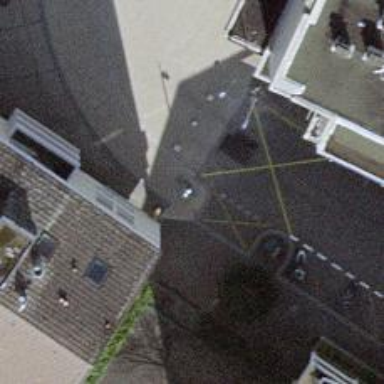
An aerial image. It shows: Public surveillance system is in place.